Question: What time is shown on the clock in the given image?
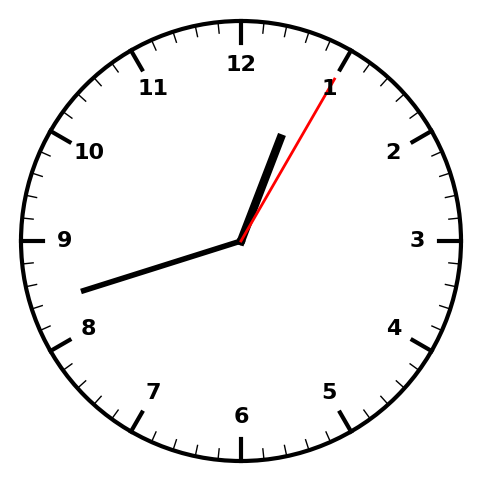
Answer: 12:42:05